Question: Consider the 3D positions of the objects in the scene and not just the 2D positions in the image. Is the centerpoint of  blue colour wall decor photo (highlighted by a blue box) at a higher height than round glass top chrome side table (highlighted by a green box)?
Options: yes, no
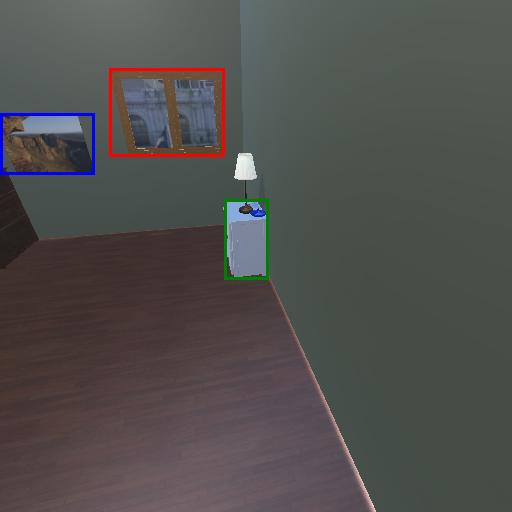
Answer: yes